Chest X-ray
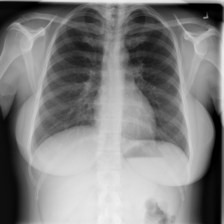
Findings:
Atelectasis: negative
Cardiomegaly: negative
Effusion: negative
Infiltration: positive
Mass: negative
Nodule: negative
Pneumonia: negative
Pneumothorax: negative
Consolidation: negative
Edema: negative
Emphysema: negative
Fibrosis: negative
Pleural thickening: negative
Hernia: negative